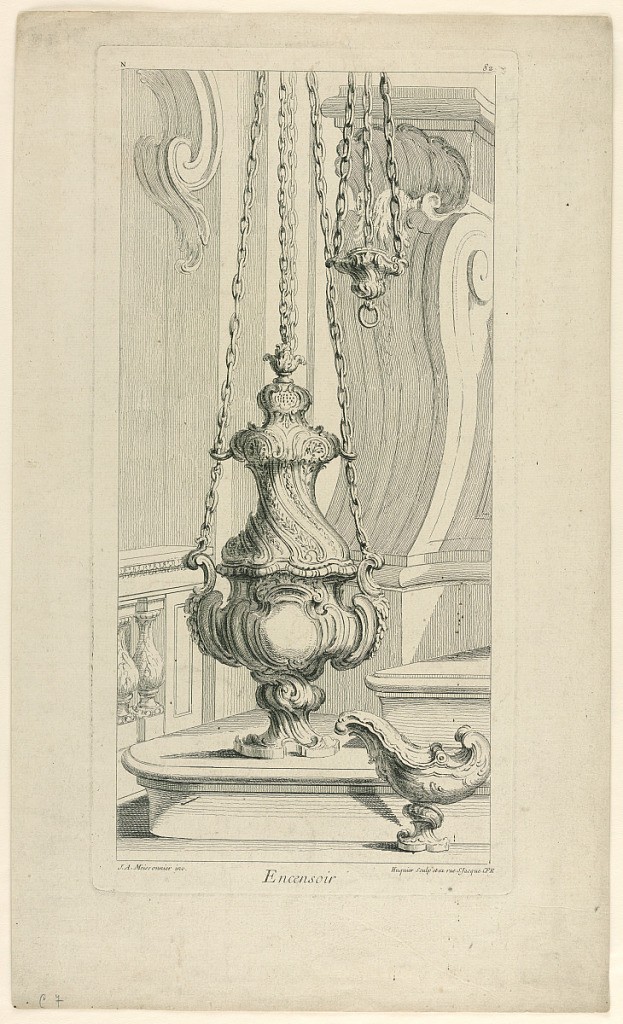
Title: Encensoir
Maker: Juste-Aurèle Meissonnier, French, b. Italy, 1695–1750
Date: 1695–1750
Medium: Engraving on paper
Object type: Print
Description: Incensor. N. 82; in lower left: J. A. Meissonnier inv.; in lower right: Huquier Sculp et ex rue S. Jacques CPR.